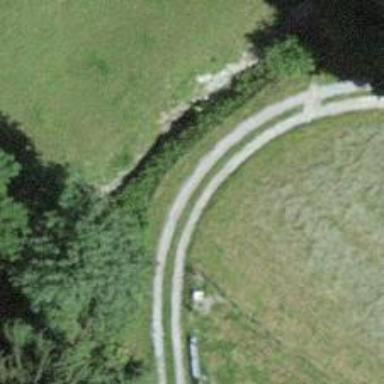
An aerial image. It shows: Track road with grade3 tracktype.